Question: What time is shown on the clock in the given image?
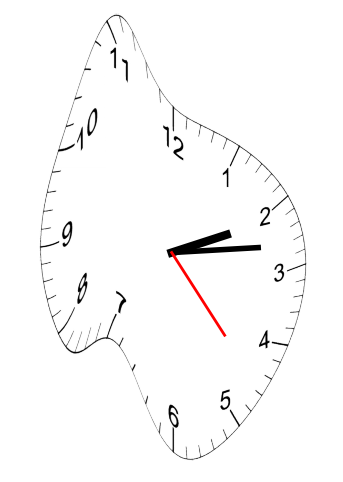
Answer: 02:13:23